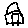
Label: house